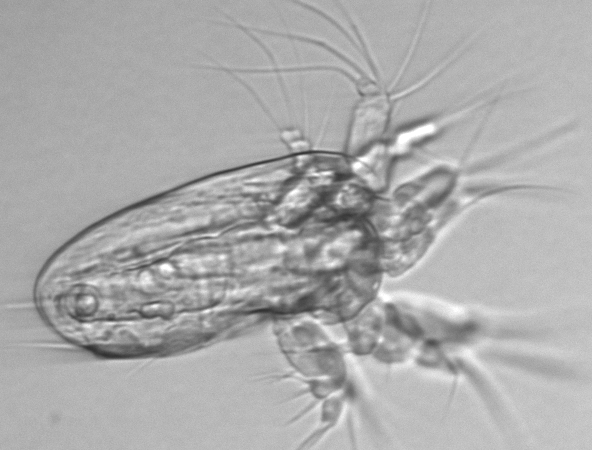
Label: Copepod_nauplii